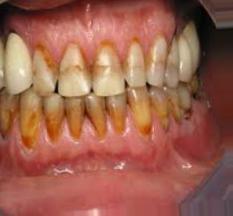
Condition: Tooth Discoloration